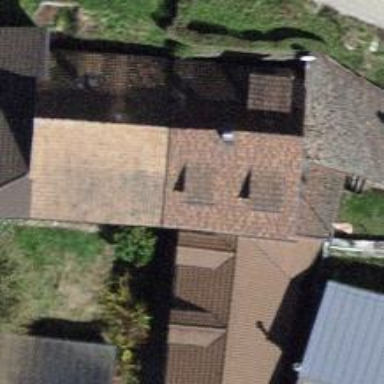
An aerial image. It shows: Building with tiled roof.